Массивный цилиндр радиуса $R$ опирается на две подставки одинаковой высоты (см. рис). Одна из подставок неподвижна, другая отъезжает по горизонтали со скоростью $v$. Трения нет.
С какой силой давит цилиндр на неподвижную подставку в тот момент, когда расстояние между точками опоры равно $R\sqrt{2}$? В первый момент подставки располагались очень близко друг к другу.
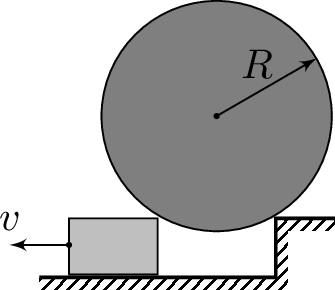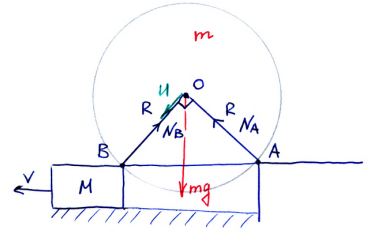
Решение: Центр цилиндра движется по окружности радиуса $R$ с центром в точке $A$.Найдем его скорость. Так как трения нет, то цилиндр будет двигаться поступательно. Пусть его скорость в изображенный на рисунке момент равна $u$.Из ЗСЭ: $\frac{M v^2}{2}+\frac{m u^2}{2}+m g R \cdot \frac{1}{\sqrt{2}}=m g R$.(В первый момент цилиндр покоился и поставки были очень близки друг к другу $\Rightarrow$ была только потенциальная энергия).$u^2=2 g R\left(1-\frac{1}{\sqrt{2}}\right)-\frac{M}{m} v^2$.Центростремительное ускорение точки $O$ равно $a_{ц.с.}=\frac{u^2}{R}$.По $\mathrm{II}$ закону Ньютона:$$\frac{m g}{\sqrt{2}}-N_A=ma_{ц.с.}=2 m g\left(1-\frac{1}{\sqrt{2}}\right)-\frac{M v^2}{R} .\\N_A=m g\left(\frac{3}{\sqrt{2}}-2\right)+\frac{M v^2}{R}$$
Ответ: $$m g\left(\frac{3}{\sqrt{2}}-2\right)+\frac{M V^2}{R},$$где $m$ — масса цилиндра,$v$ — скорость подставки в описанный в условии момент.
Темы:
T, Механика, Динамика, Всероссийские